Question: I've referred to this link: <URL>
and this link : <URL>
The first link works but I can only specify the family name of the font (Name based on the top of the font window). If I wanted Bold, or some crazy ass styling, I cannot specify explicitly as I opened other styles fonts like BoldItalic or Italic, it still returns me the Family Name.
The second link does not work at all.
The code I've used in Cocos2dx that works:
'''
CCLabelTTF *energyLabel = CCLabelTTF::create("ABCDEFGHIJKL", "Roboto", 60.0f);
'''
This one doesn't:
'''
CCLabelTTF *energyLabel = CCLabelTTF::create("ABCDEFGHIJKL", "Roboto Black Italic", 60.0f);
'''
Note that I've already double checked in my Info.plist file to import all the required fonts.
Anyone has any more solutions? =/ I'm pretty stumped. Importing fonts are such PITA.
EDIT: I've stumbled again on this issue, but in a different approach. just thought I would post here a few important pointers on how I exactly do font importing for Android and iOS. Note that this is best for supporting the Import of fonts with ONE line of code.
1. First, I put all my font files in the Resources Folder (Not in any subfolders, just at the root!)
2. Specifically for iOS, you need to import the font files by declaring them in your plist. How? Like this:

-> Yes we can see that I have somehow included the "fonts/" subfolder directory EVEN THOUGH the fonts are at the ROOT folder in Resources. This is the weirdest part here and this should be only thing that's tricky. I tried removing the "fonts/" subfolder directory reference and it DOESN'T WORK when I tried to use the font to display texts/ labels in my application
And this is the line that works for both iOS and Android:
'''
CCLabelTTF* levelLabel = CCLabelTTF::create("TextDisplayed", Roboto-BlackItalic.ttf, 12);
'''
This line of code heavily relies on this fact: PostScript Name of a Font needs to be exactly the same as file name.
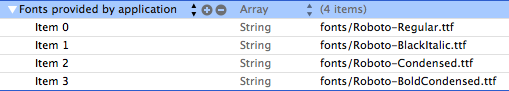
Answer: Would you try using
'''
"Roboto-BlackItalic"
'''
as a font name? I have just checked in some code base of mine and I am using the font filename (without extension) rather that the proper font name and it works just fine.
EDIT: as per Joel Tay's comment, it is the Postscript font name the right one to use. You can find it in Font Book, as the attached picture shows, by selecting Show Font Info from the Preview Menu.